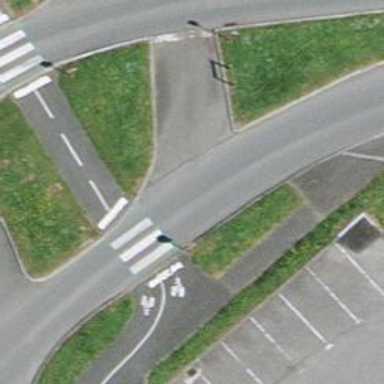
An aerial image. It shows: Uncontrolled zebra crossing on the road.